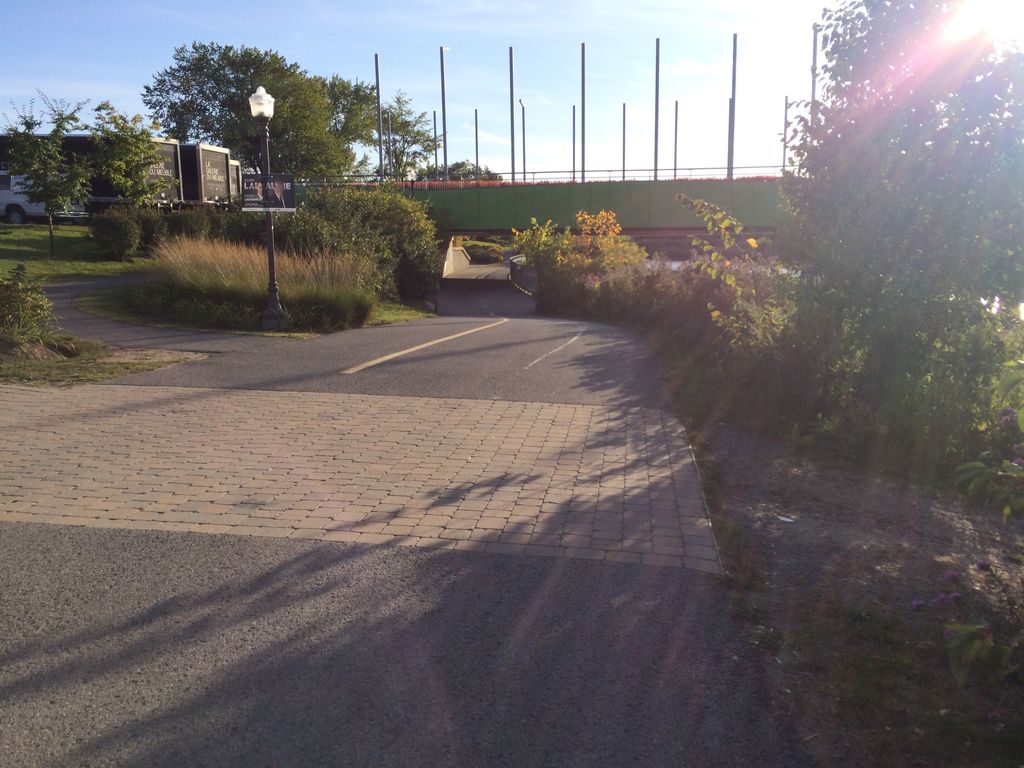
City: quebec_city